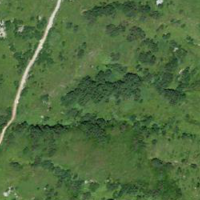
EUNIS habitat code: 26
Species observed at this site:
Campanula barbata